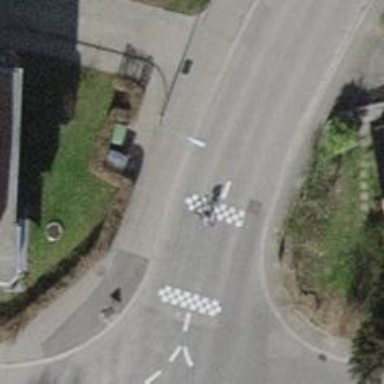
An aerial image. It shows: Traffic calming cushion.